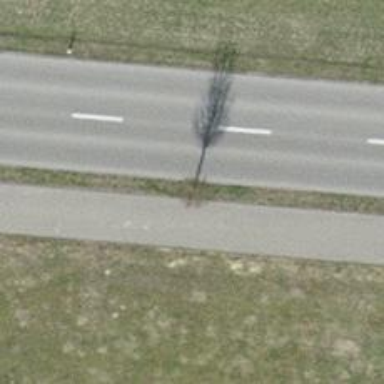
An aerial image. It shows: Row of trees in natural setting.